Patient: sex M, age 71
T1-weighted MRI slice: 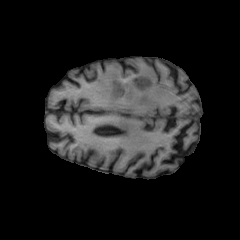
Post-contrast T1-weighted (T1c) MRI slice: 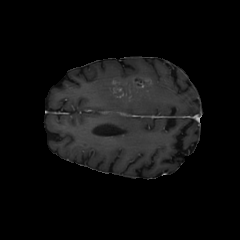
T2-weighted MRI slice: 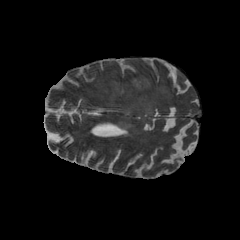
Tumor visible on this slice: yes
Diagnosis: Glioblastoma, IDH-wildtype
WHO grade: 4